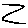
Label: zigzag